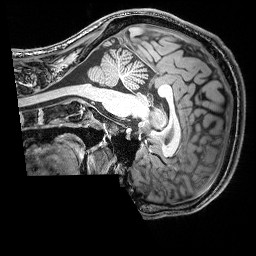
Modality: T1w
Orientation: sagittal
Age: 28
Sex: male
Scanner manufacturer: siemens
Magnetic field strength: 3 T
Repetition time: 2.53 s
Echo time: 0.00388 s